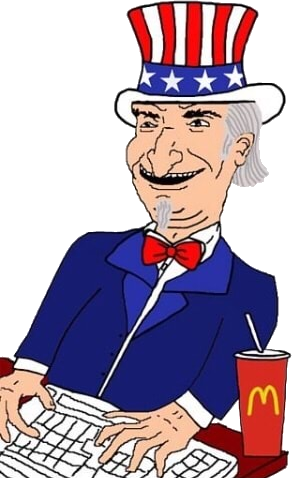
Label: 5_Bruce